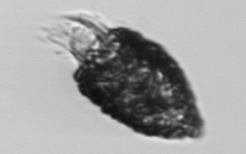
Label: Tintinnopsis